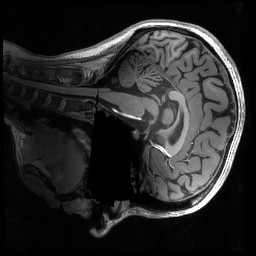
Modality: T1w
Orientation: sagittal
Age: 24
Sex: female
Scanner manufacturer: siemens
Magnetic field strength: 6.98 T
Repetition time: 2.53 s
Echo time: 0.00176 s